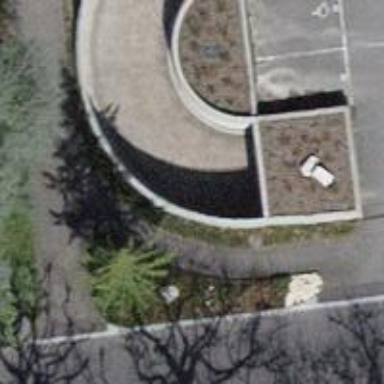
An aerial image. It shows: Parking entrance.